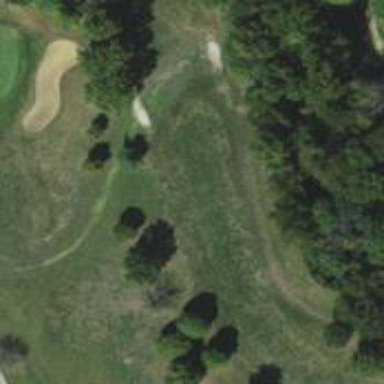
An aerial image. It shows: Grassy area designated as golf fairway.